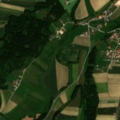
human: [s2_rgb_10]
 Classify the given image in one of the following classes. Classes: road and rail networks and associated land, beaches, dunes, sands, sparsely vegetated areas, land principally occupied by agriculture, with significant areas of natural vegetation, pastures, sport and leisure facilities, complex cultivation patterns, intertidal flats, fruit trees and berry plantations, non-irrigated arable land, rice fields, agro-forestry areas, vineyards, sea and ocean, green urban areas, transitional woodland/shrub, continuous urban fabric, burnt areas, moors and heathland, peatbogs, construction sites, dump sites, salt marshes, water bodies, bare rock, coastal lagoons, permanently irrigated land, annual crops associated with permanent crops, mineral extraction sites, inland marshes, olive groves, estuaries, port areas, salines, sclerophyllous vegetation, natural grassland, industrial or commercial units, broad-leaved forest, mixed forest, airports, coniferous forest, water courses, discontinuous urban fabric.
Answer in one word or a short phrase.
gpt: discontinuous urban fabric, non-irrigated arable land, complex cultivation patterns, land principally occupied by agriculture, with significant areas of natural vegetation, coniferous forest